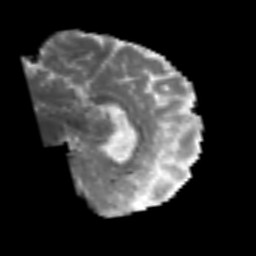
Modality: MD
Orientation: sagittal
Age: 56
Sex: male
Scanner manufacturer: siemens
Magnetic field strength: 3 T
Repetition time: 6.1 s
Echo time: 0.101 s